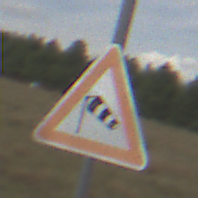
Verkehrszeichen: SeitenwindVonLinks
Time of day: Midday
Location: Outdoor (Nature)
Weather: PartlyCloudy
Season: NotSpecified
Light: Natural